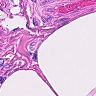
Metastatic tissue present: no